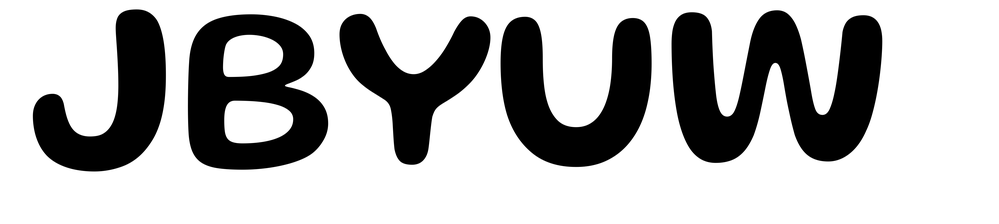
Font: Gluten_Medium